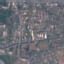
Land use / land cover class: Residential